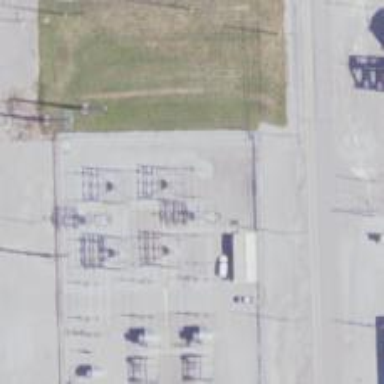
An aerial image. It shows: Switch used for power control.